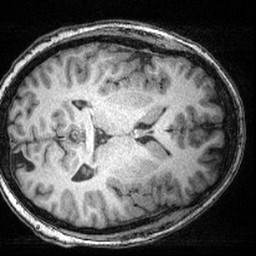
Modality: T1w
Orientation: axial
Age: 13
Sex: male
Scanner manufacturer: siemens
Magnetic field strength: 3 T
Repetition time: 2.4 s
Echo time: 0.00374 s